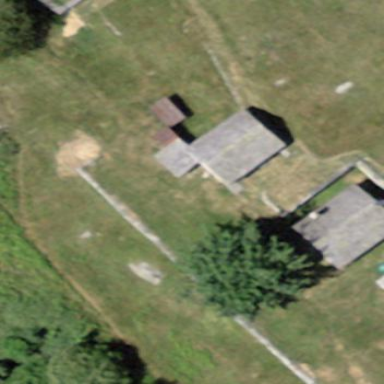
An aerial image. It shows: Simple house.